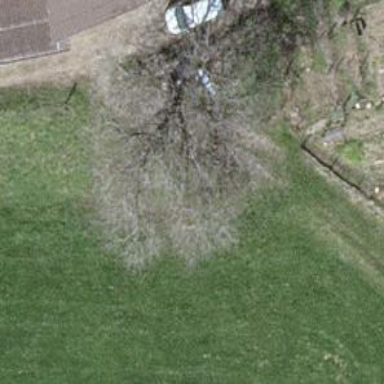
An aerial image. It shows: Urban tree adds touch of nature to the surroundings.